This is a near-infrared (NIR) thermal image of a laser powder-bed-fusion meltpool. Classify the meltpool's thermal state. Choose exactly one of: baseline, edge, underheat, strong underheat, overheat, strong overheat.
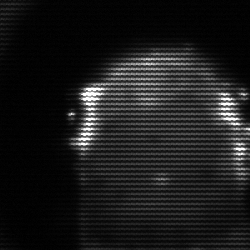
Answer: baseline